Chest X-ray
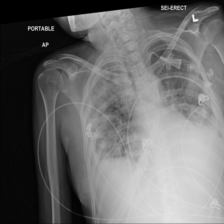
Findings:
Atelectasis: negative
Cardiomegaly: negative
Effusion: positive
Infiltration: negative
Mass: negative
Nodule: negative
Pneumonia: negative
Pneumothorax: negative
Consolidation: negative
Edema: negative
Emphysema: negative
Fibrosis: negative
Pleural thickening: negative
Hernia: negative